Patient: sex M, age 36
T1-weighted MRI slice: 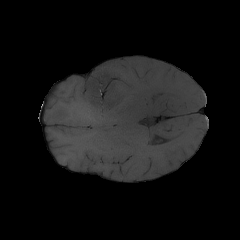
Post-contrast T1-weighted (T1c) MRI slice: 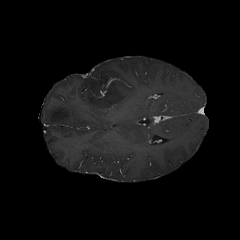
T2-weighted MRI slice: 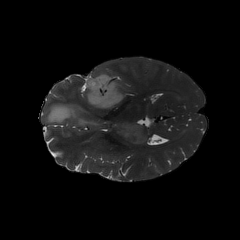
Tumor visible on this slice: yes
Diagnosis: Glioblastoma, IDH-wildtype
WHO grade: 4